Interaction volume radius: 10 \u00c5
Interaction volume height: 15 \u00c5
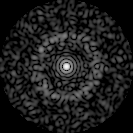
Disorder parameter: 0.8529